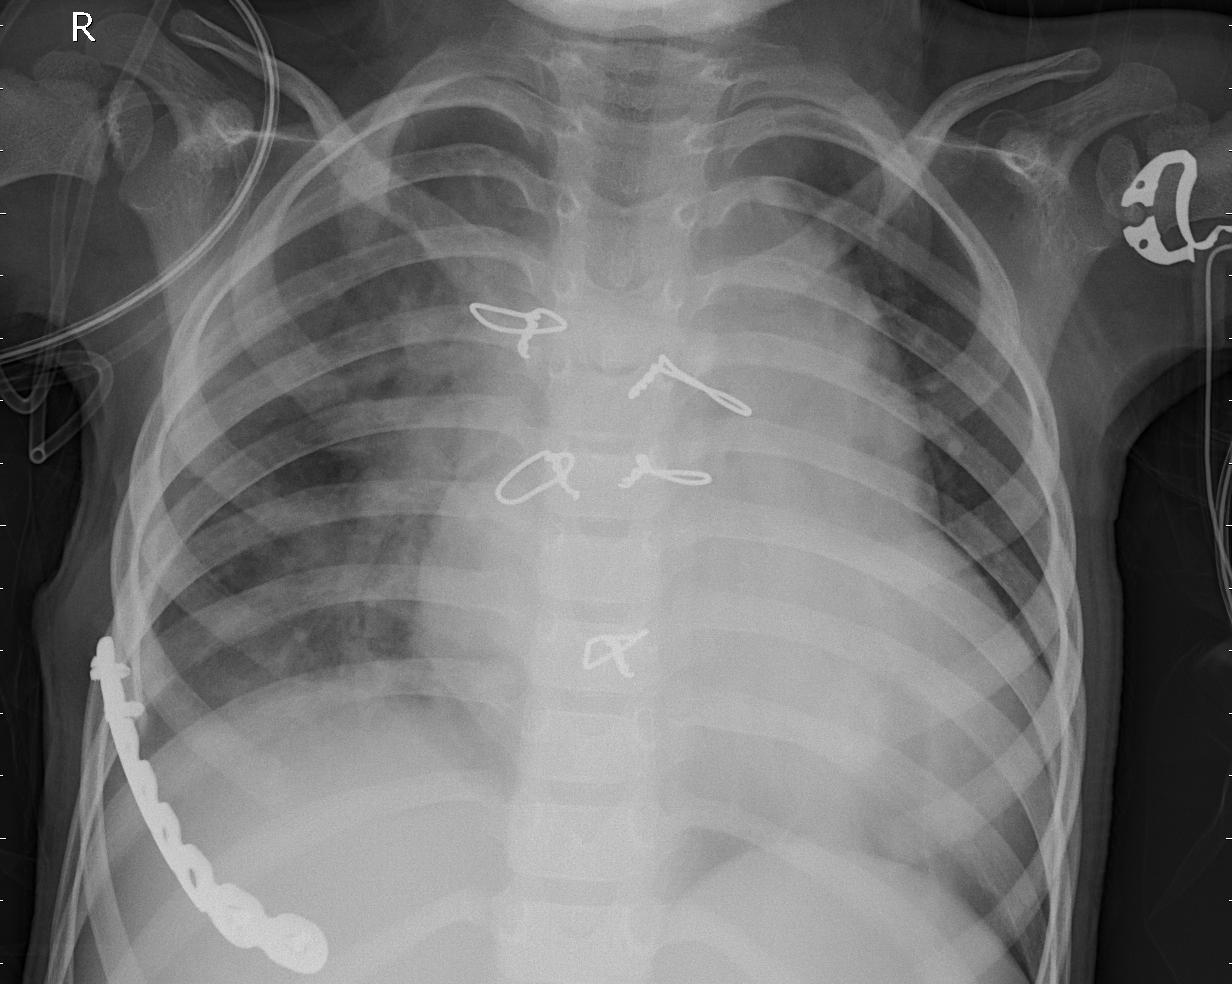
Diagnosis: PNEUMONIA